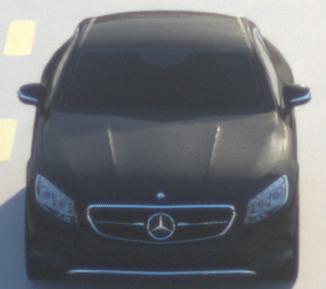
Make: Mercedes-Benz
Model: S 400 Coupé
Detailed model: S-Class (217) Coupé
Model produced from: 2015/10
Model produced until: 2017/09
Doors: 2
Color: black
Road condition: dry road
Daytime: sunrise or sunset
Contrast: medium contrast